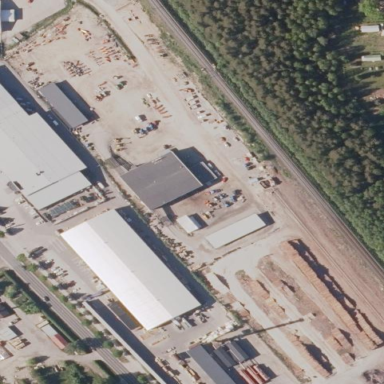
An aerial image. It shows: Industrial area.